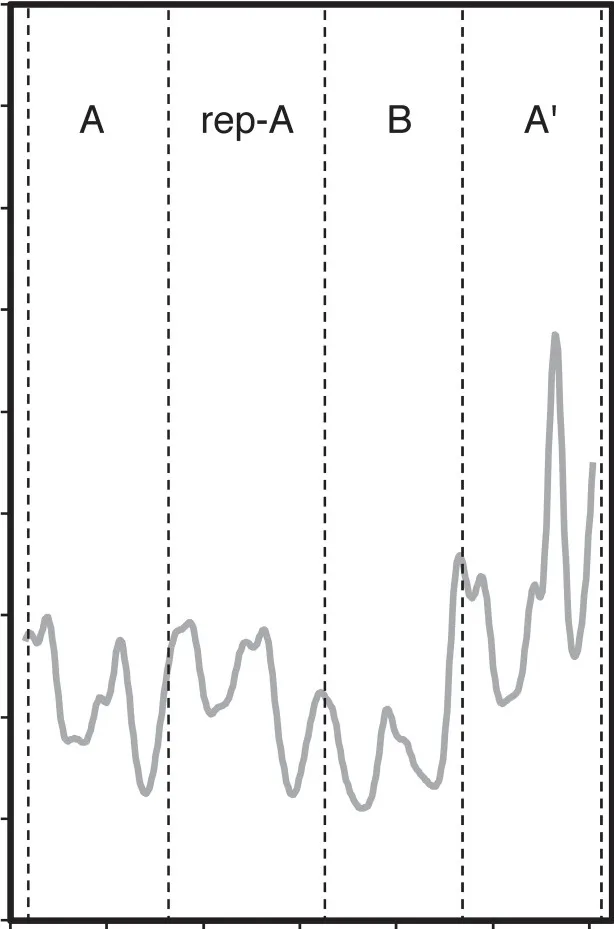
Examples of the smoothed beat duration curves for the audience-present performance by Pianist 11. The letters within the graph indicate section IDs. The x-axis indicates the number of quarter note.
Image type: chart (chart)